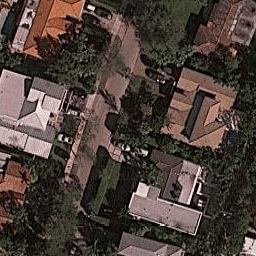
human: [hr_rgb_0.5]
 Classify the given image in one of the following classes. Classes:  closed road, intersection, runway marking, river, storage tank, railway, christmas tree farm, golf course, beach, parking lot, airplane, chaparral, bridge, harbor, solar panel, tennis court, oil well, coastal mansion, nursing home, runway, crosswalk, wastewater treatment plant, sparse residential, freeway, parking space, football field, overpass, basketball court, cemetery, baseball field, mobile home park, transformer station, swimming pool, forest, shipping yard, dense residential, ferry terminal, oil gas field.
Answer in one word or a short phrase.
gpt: coastal mansion